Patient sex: M
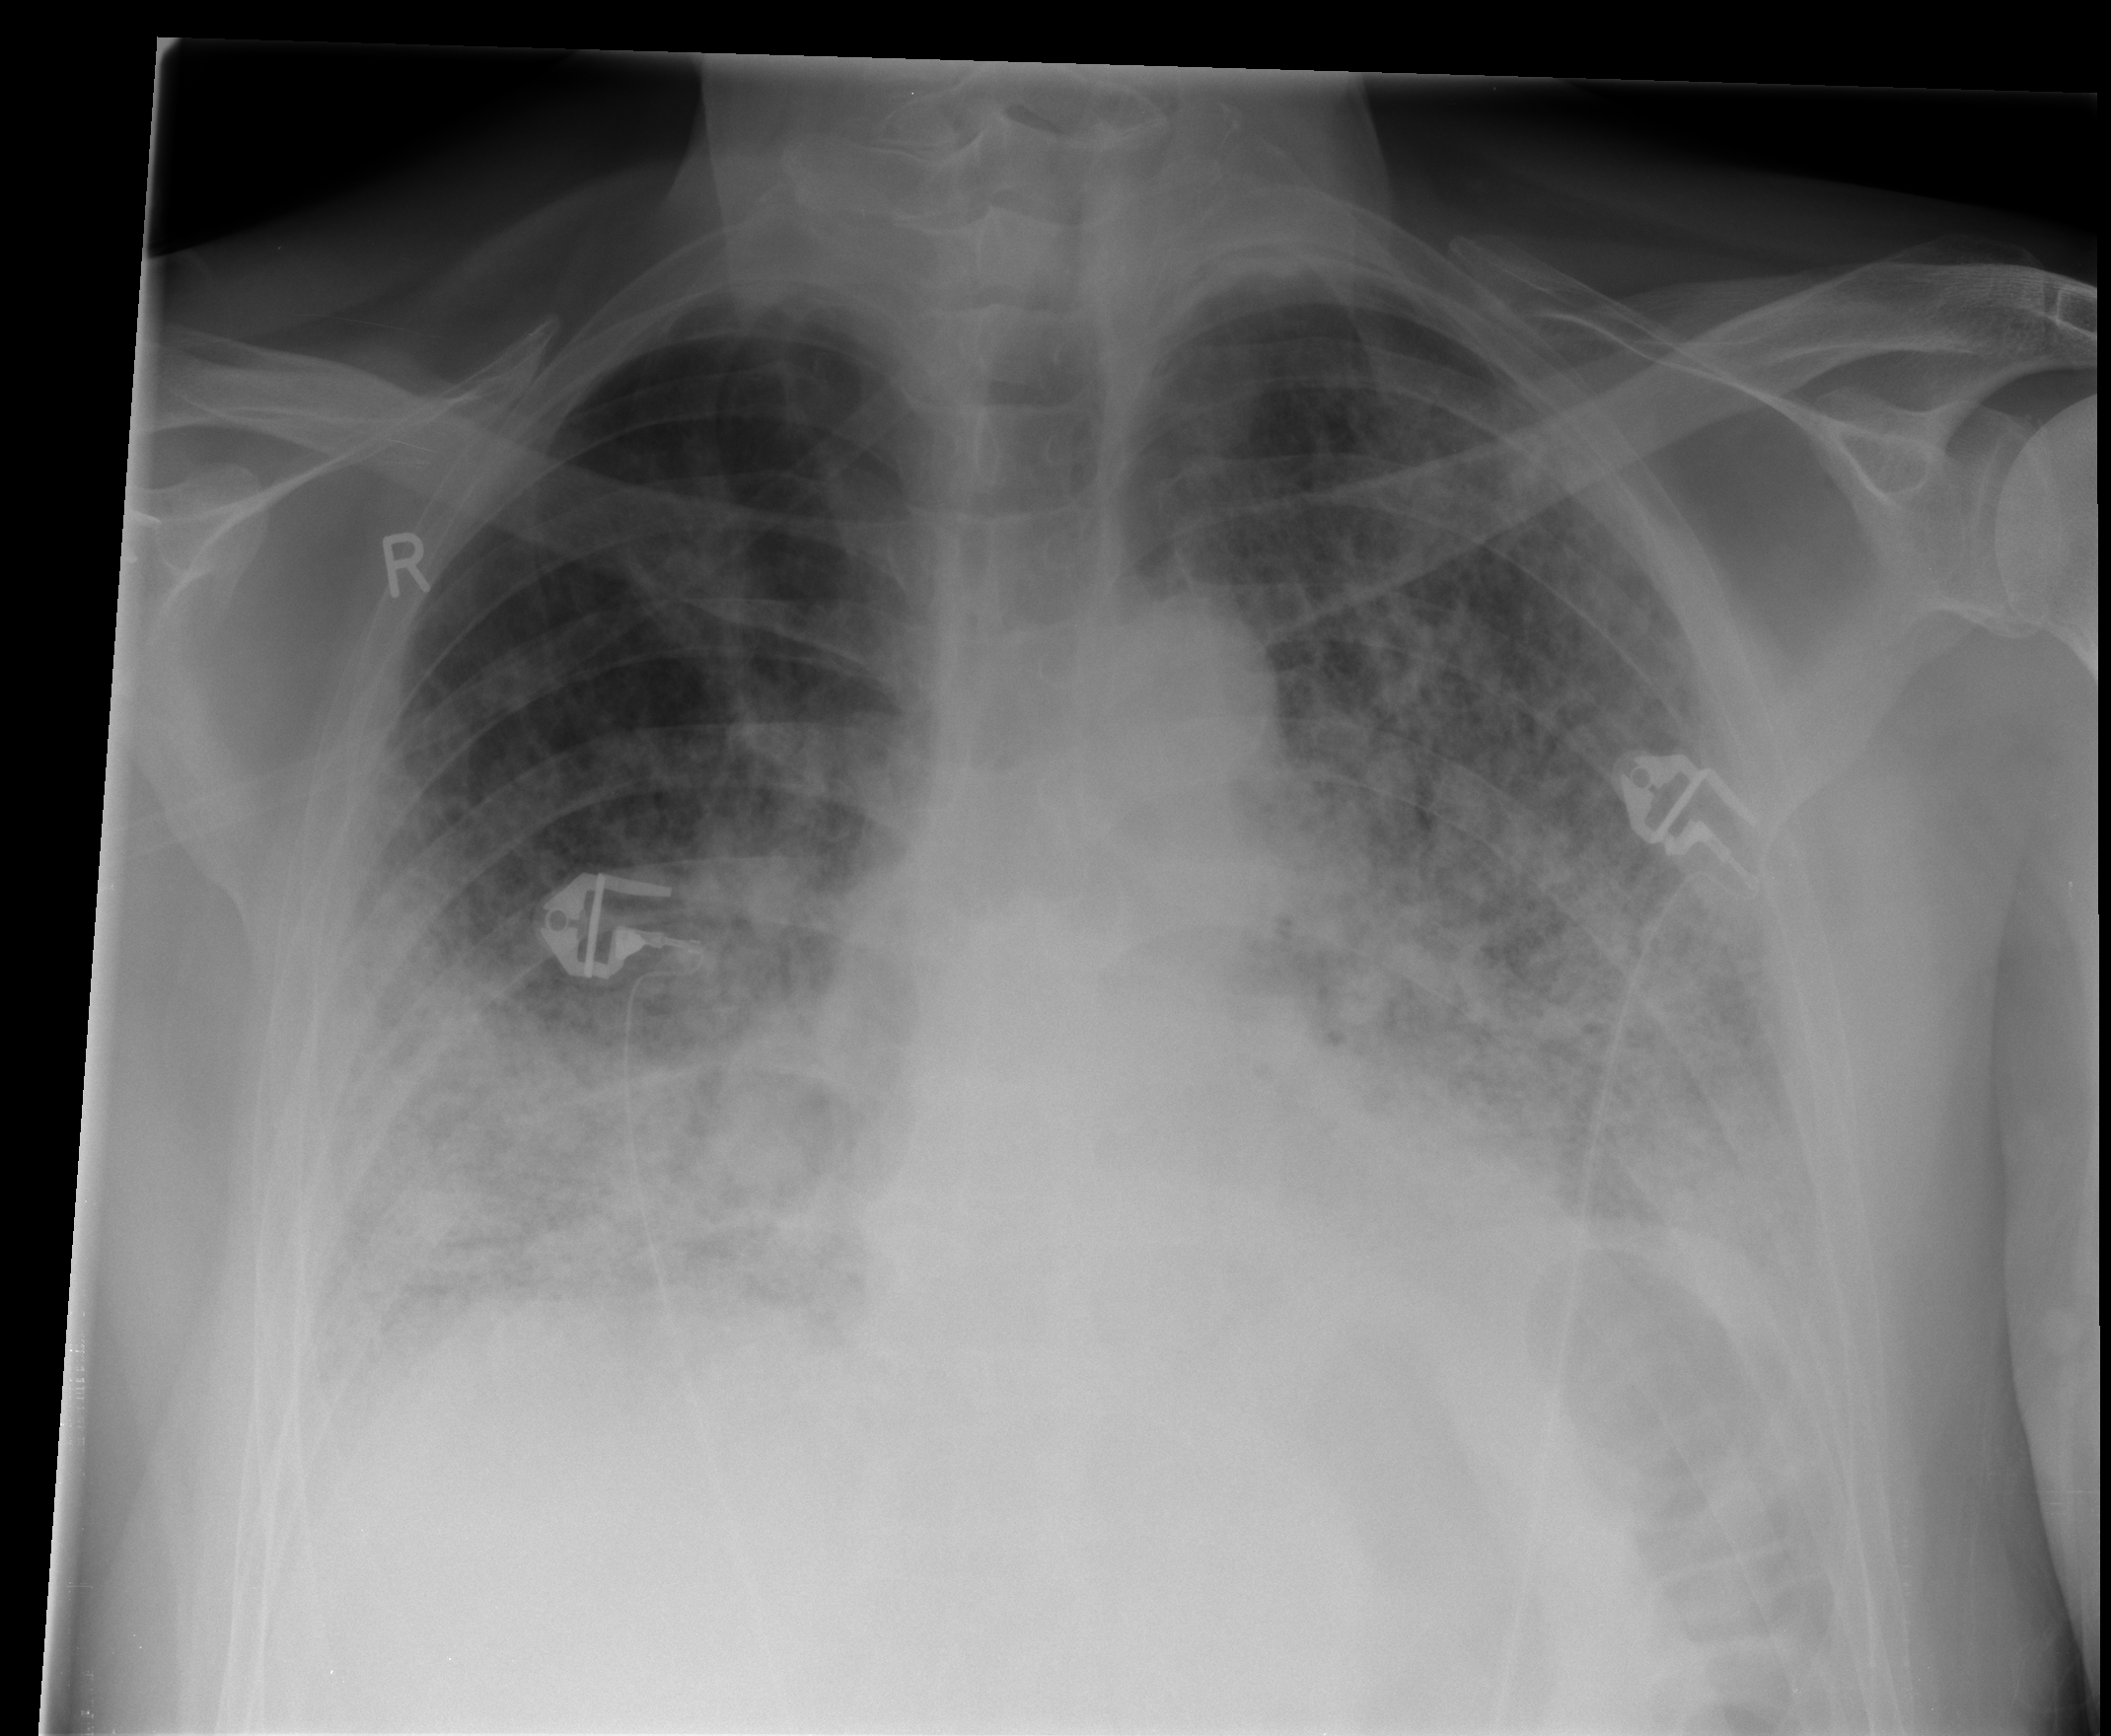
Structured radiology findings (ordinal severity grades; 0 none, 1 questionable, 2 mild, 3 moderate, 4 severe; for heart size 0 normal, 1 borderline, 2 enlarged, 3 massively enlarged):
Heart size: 0
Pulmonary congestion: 1
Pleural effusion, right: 2
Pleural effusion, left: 1
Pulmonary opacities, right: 2
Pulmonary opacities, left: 2
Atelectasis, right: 0
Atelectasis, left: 0